Question: Is it possible to follow two different path in Flash Professional CC, when one end of a line should follow the first path, and the other end should follow the second path? Best without AS3?
Example: On the picture below you see a green line. The upper end should follow the left path, the lower end should follow the right path. Therefore, the size of the line should change as well - dynamicly!

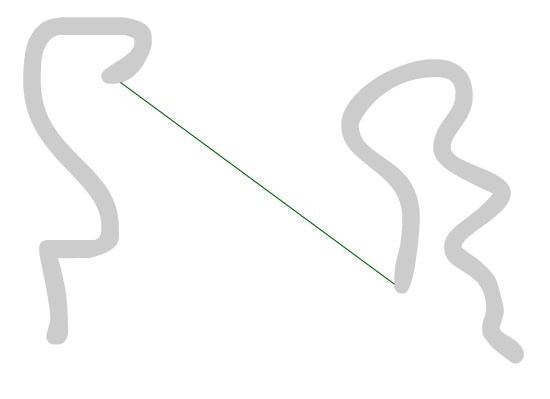
Answer: Well, seeing your image I would say this is not possible (at least not with one object).
What you should do is:
1. Create your paths
2. Create two invisible objects, one for each path and attach them to your paths
3. Create a 'canvas' sprite and use an enter frame event or a timer to draw the line, something like:
'''
this.addEventListener(Event.ENTER_FRAME, onEnterFrame);
var canvas:Sprite = new Sprite();
canvas.graphics.lineStyle(1);
function onEnterFrame(e:Event):void {
canvas.graphics.clear();
canvas.graphics.moveTo(o1.x, o1.y);
canvas.graphics.lineTo(o2.x, o2.y);
}
'''
Where o1 = your insvisible display object on the one side, o2 the other.